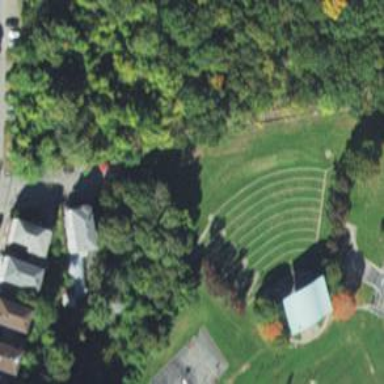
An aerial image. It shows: Theatre.